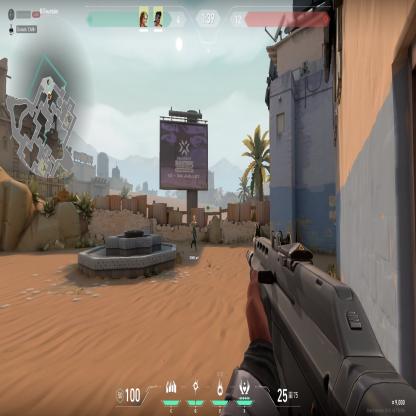
Label: teammate